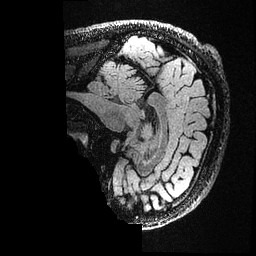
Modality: FLAIR
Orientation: sagittal
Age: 26
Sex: male
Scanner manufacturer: ge
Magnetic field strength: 3 T
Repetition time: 4.802 s
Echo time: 0.1172 s